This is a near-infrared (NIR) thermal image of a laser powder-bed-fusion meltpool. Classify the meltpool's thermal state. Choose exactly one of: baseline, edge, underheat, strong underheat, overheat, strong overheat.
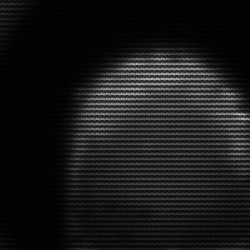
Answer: edge